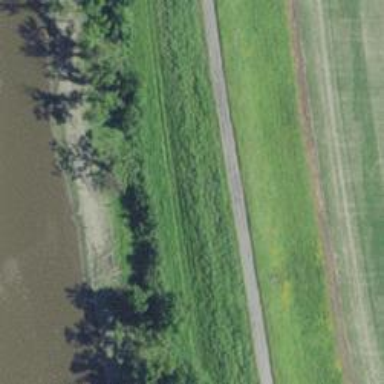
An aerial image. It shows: Unclassified road with embankment.